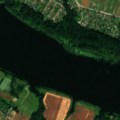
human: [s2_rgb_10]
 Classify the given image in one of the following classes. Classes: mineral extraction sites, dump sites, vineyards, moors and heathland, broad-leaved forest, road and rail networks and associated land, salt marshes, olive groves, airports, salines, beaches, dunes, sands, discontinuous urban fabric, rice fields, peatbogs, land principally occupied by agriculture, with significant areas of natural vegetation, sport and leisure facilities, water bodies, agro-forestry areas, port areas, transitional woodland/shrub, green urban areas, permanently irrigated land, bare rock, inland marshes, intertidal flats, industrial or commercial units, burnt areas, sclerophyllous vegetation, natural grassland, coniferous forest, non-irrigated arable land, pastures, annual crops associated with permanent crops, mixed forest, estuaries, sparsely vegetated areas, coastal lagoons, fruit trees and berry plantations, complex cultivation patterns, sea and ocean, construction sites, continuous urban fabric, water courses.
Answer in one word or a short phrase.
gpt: non-irrigated arable land, complex cultivation patterns, broad-leaved forest, mixed forest, water courses